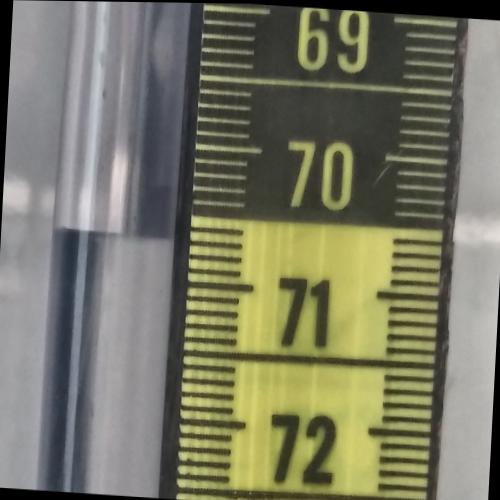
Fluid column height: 70.7 cm